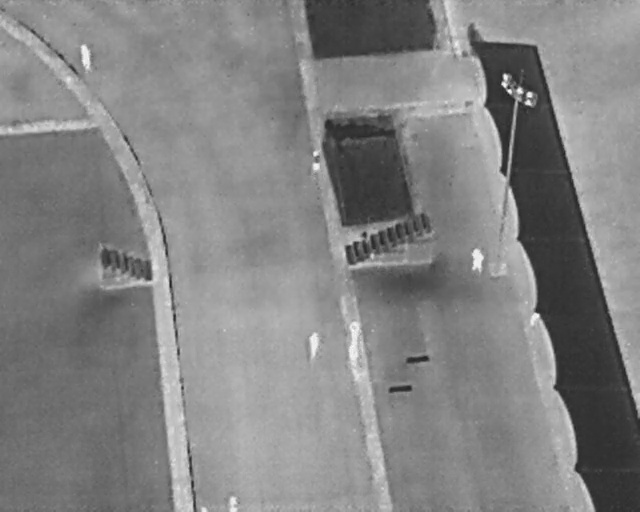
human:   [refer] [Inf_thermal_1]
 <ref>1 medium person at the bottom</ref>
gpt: <box>[[35, 96, 37, 99, 2]]</box>

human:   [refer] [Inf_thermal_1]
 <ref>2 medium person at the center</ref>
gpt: <box>[[54, 63, 57, 65, 2], [53, 68, 56, 70, 2]]</box>